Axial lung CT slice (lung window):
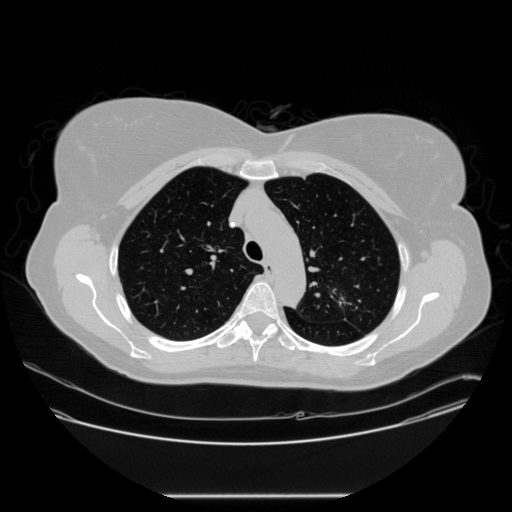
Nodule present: no